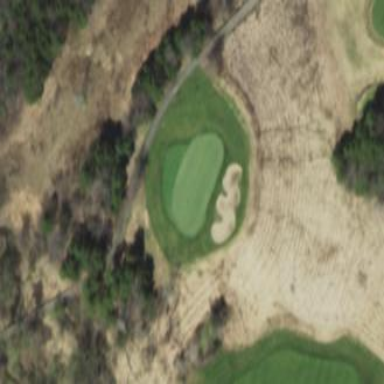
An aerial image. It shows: Rough area on grassy golf course.